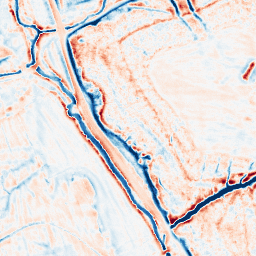
Category: edge_preserving
Decomposition family: bilateral
Decomposition parameters: d: 15
sigma_color: 100
sigma_space: 150
Upsampling method: sinc_blackman
Upsampling parameters: scale: 2
kernel_size: 16
Upsampling scale: 2